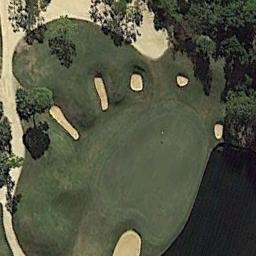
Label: golf_course